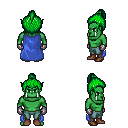
a pixel art fantasy rpg character, male body template, orc, green skin, blue cape, teal pants, green short topknot hairstyle, metal gloves, brown shoes, four views (front, back, left, right), 2x2 character sprite sheet, small pixel art, hard edges, no anti-aliasing